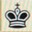
Piece: bK